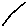
Label: line